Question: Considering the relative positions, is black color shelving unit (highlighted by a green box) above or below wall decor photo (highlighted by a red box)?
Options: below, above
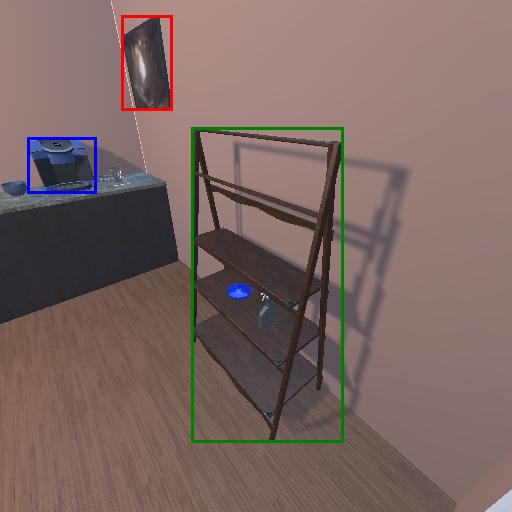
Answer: below